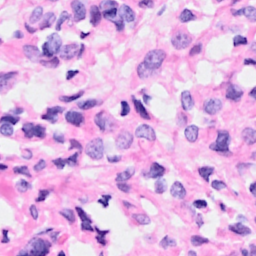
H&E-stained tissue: Breast